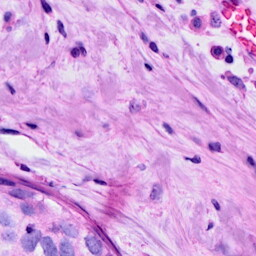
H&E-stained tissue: Breast